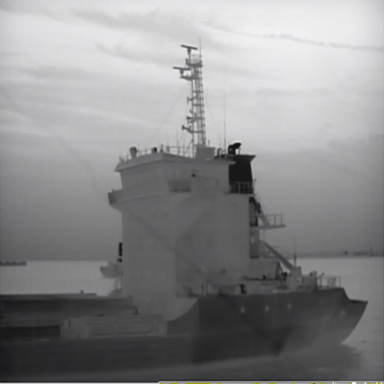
There are two liners in the infrared image.